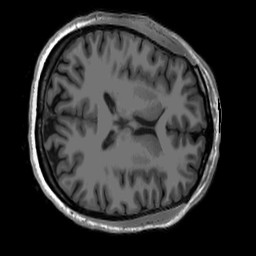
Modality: T1w
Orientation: axial
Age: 24
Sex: female